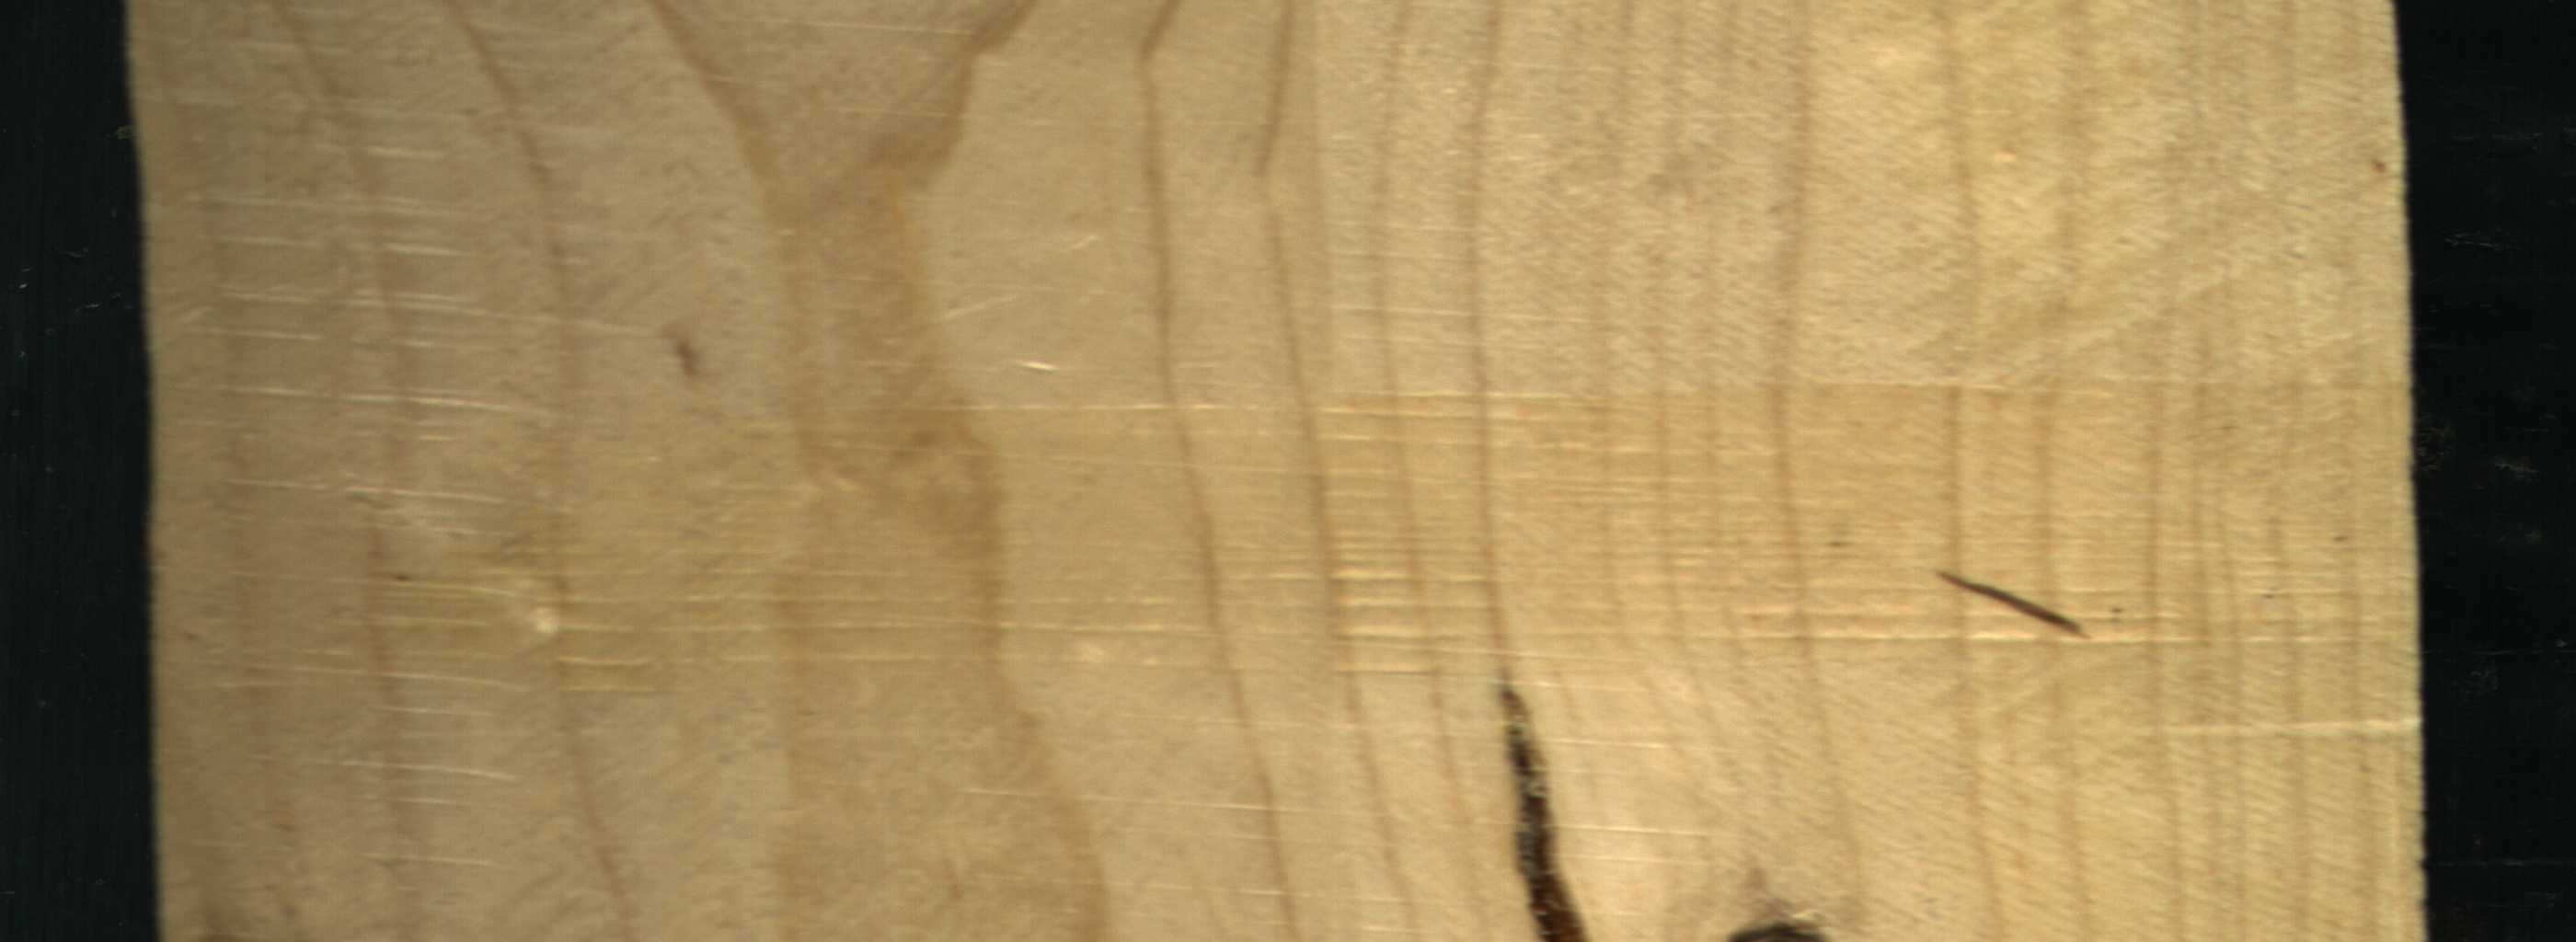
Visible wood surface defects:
resin
resin
Dead_Knot